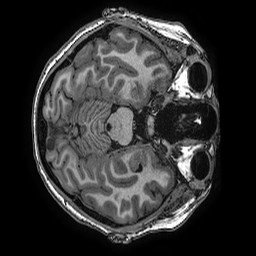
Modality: T1w
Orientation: axial
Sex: female
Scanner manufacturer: ge
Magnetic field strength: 3 T
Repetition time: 0.0077 s
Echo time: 0.003436 s